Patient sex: M
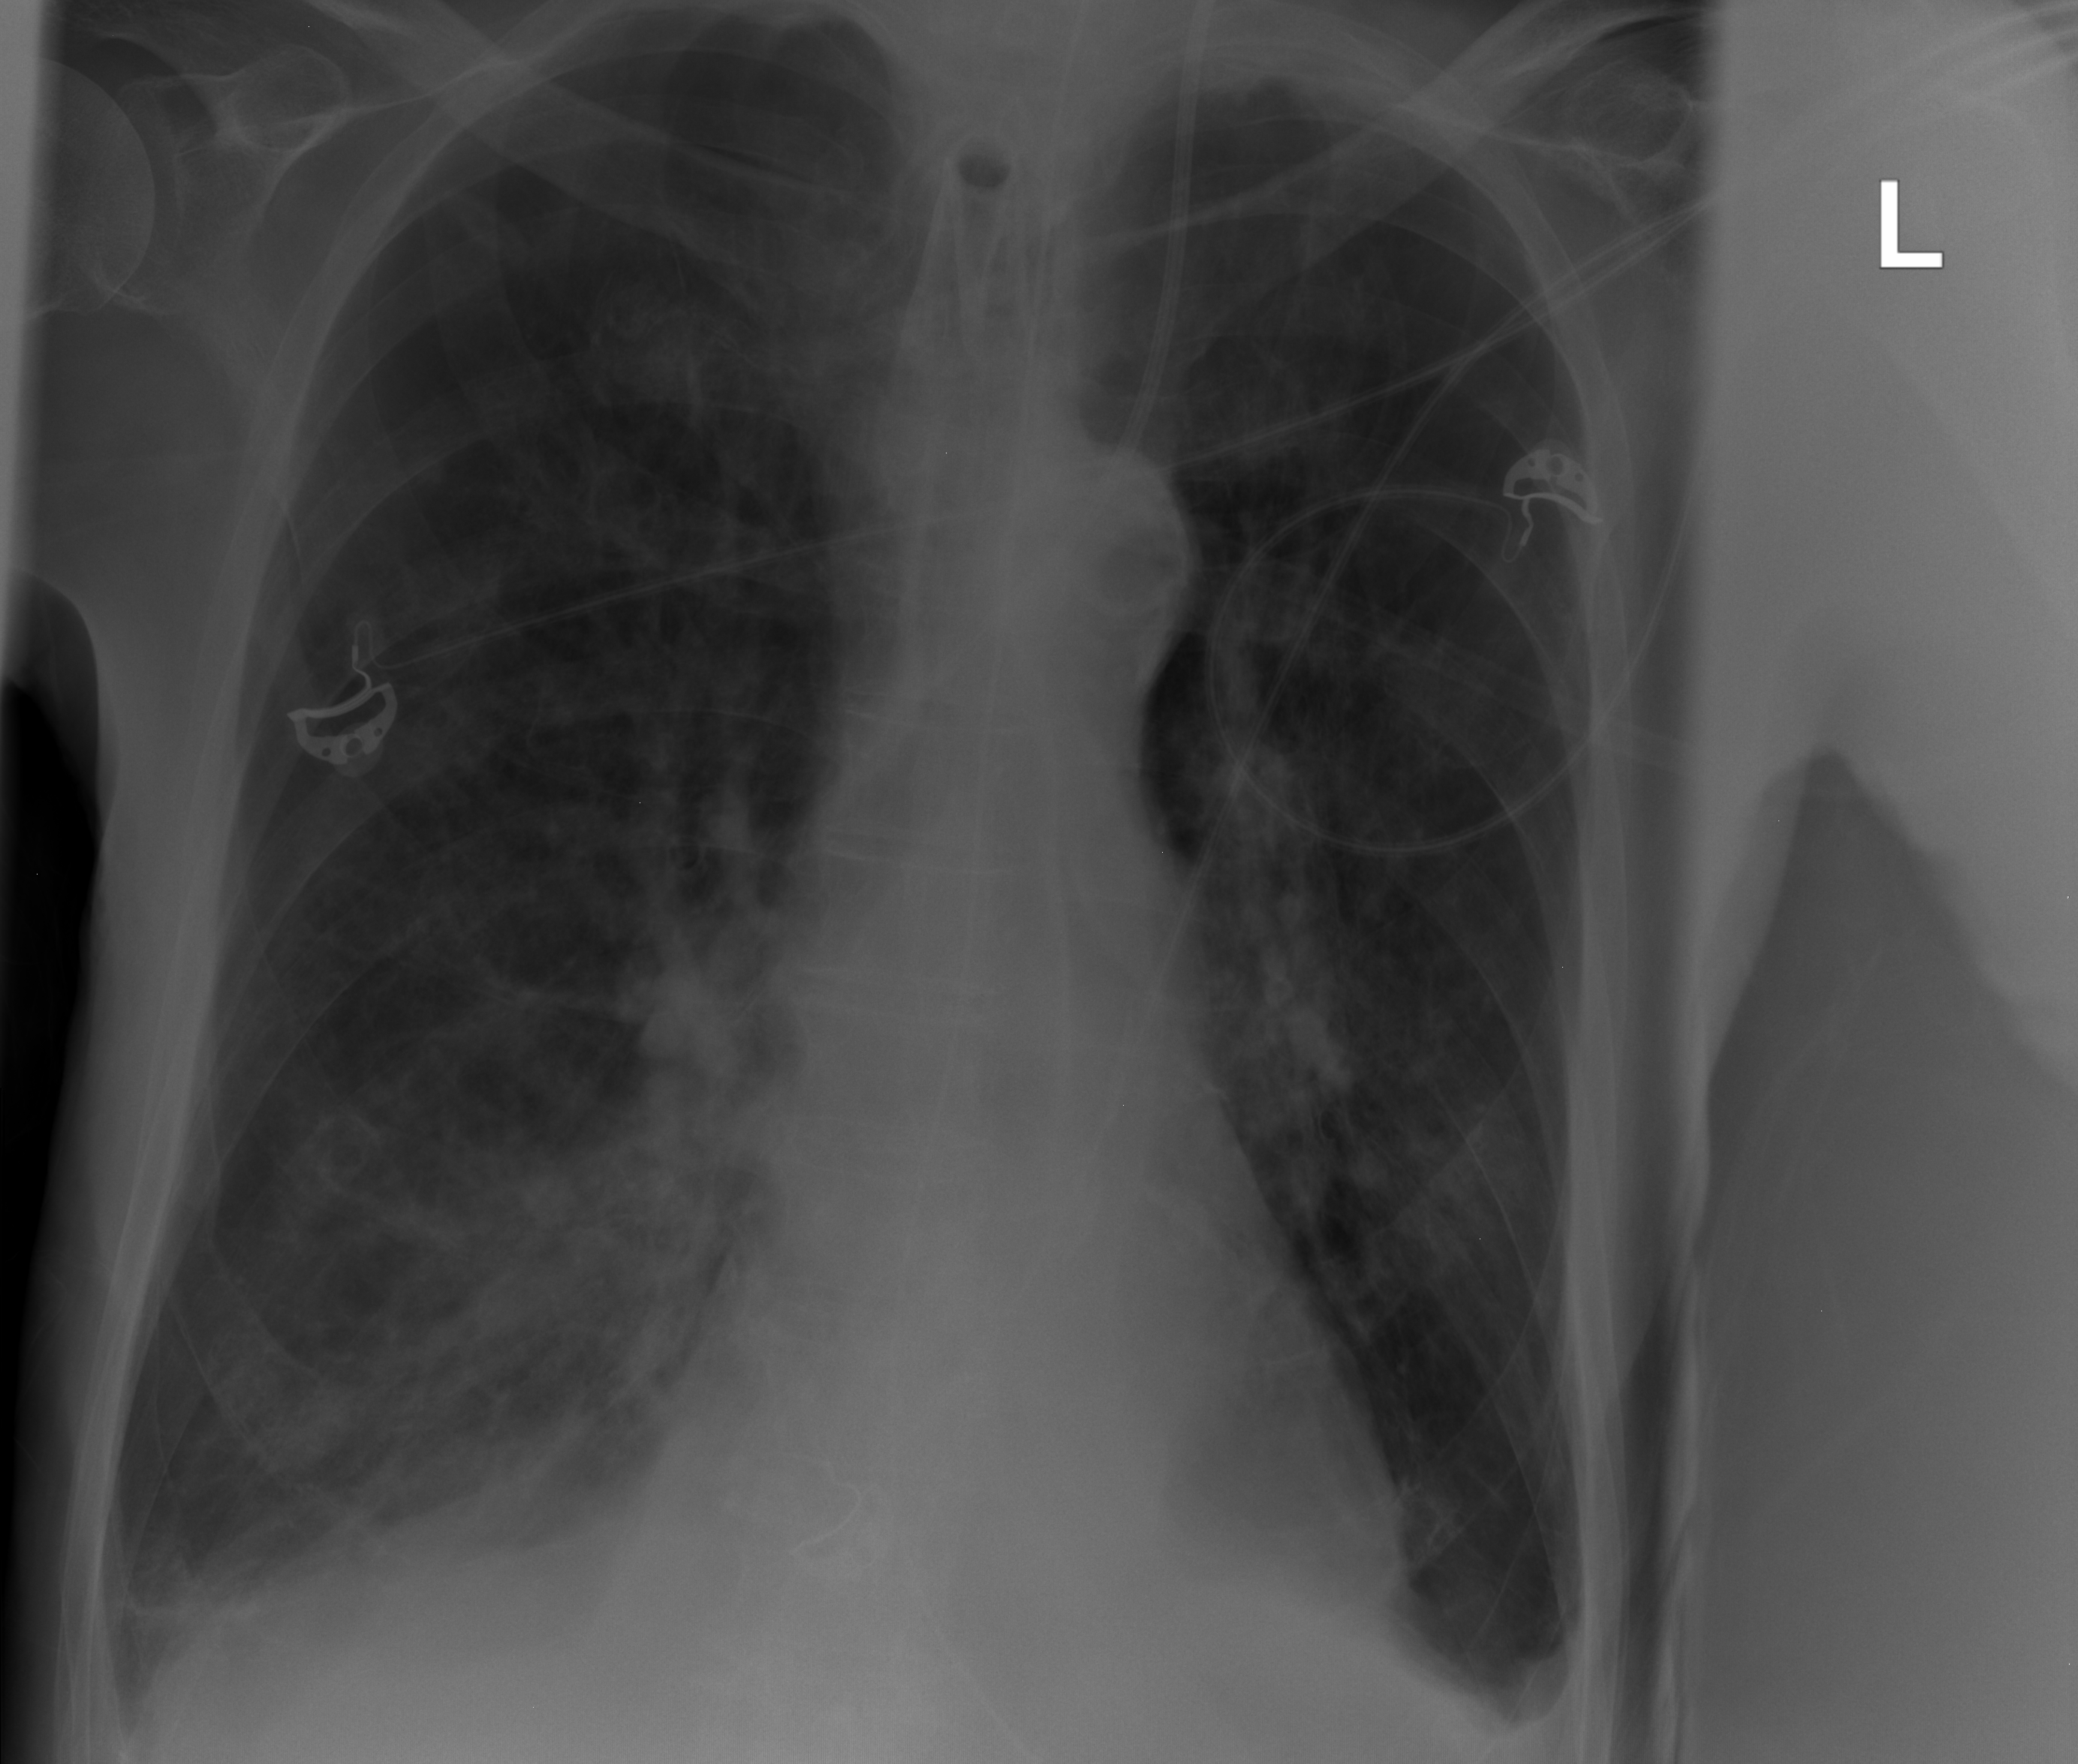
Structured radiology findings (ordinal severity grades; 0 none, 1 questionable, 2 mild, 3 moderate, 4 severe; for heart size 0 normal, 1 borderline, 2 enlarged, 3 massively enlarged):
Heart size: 0
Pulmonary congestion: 0
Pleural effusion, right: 1
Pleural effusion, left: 1
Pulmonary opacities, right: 2
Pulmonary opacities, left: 1
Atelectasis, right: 2
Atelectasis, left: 2